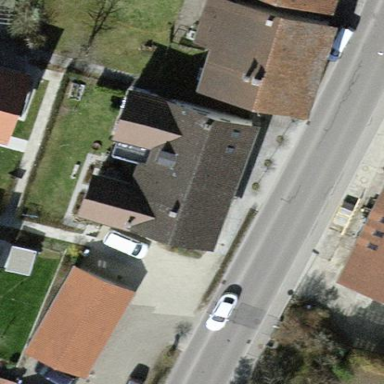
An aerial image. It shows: Semi-detached house with gabled roof.